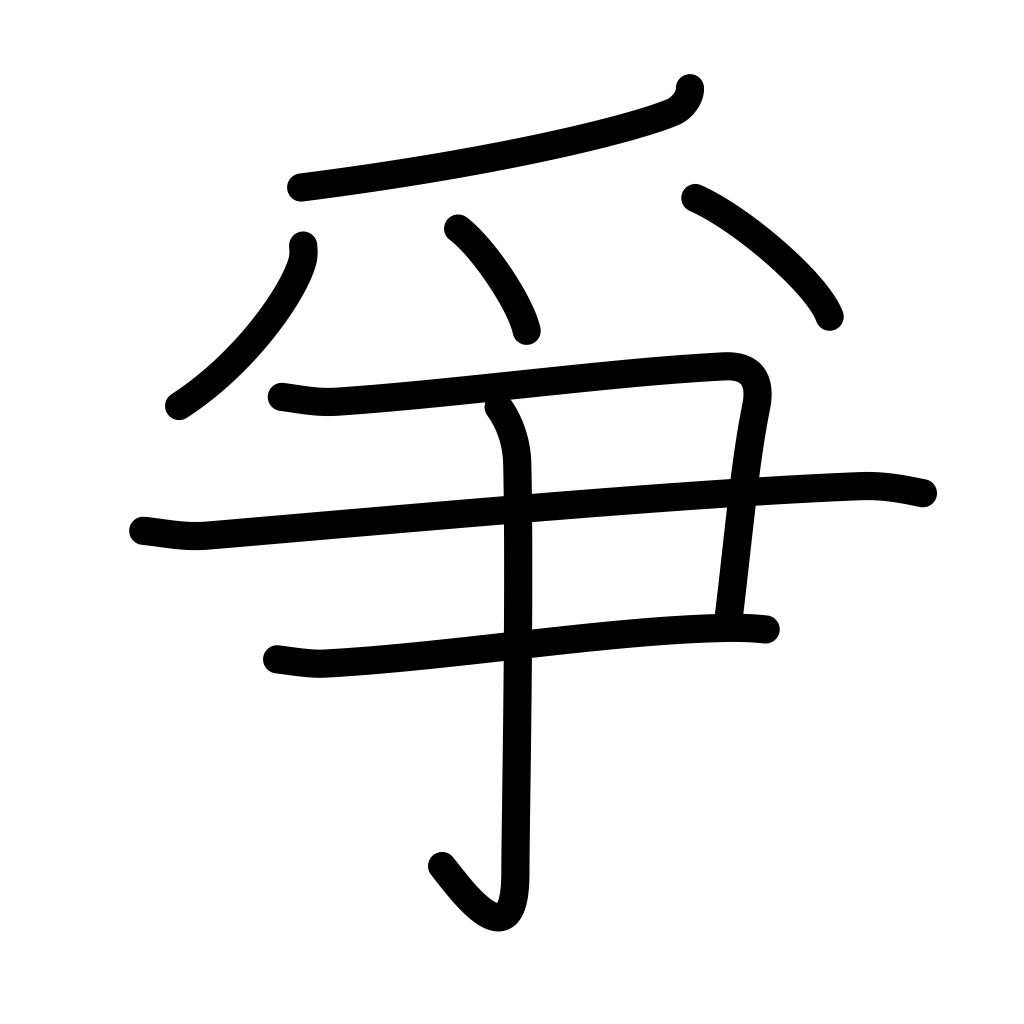
Meaning: to dispute, fight, contend, strive